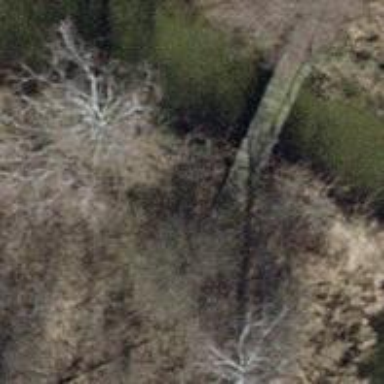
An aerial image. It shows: Path leading to bridge.